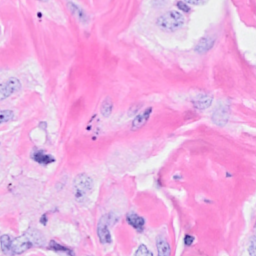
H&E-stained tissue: Breast